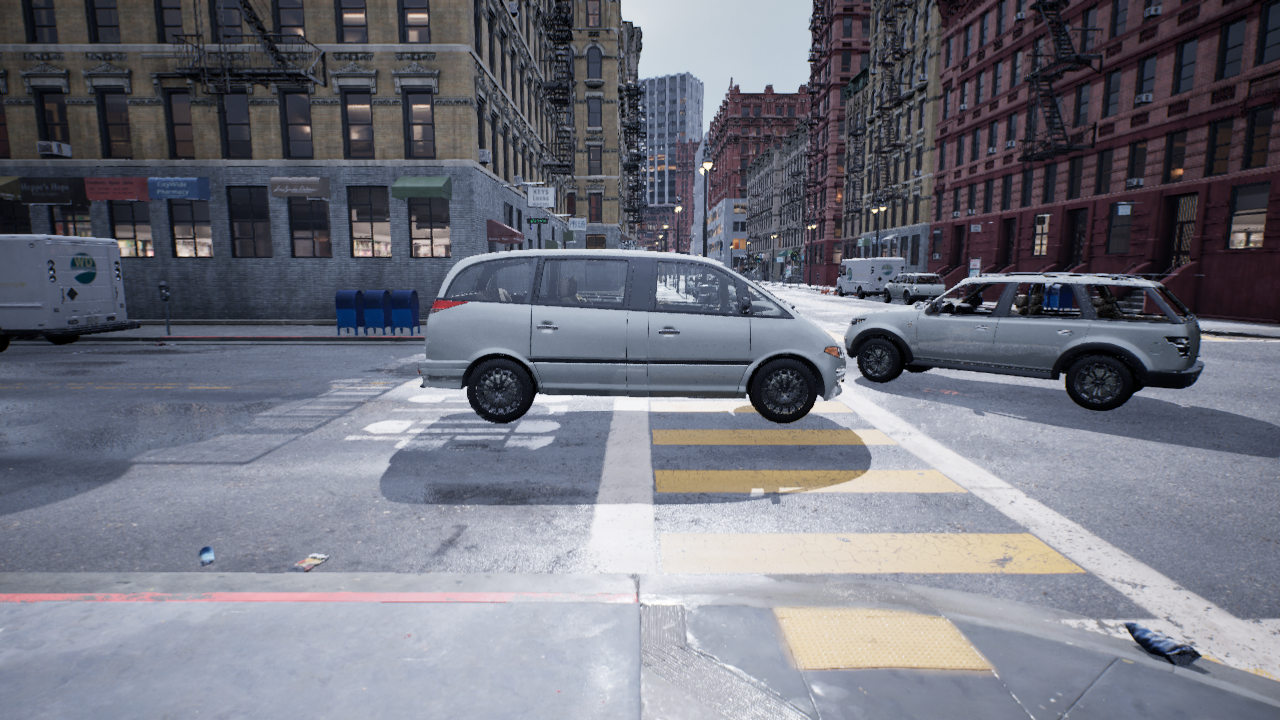
Venue: residential
Lighting: overcast
Vehicle rig: minivan